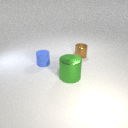
large green metal cylinder to the right of small blue rubber cylinder